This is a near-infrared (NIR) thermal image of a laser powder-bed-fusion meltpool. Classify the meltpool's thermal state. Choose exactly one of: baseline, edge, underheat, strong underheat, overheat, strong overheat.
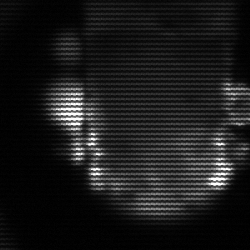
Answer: baseline